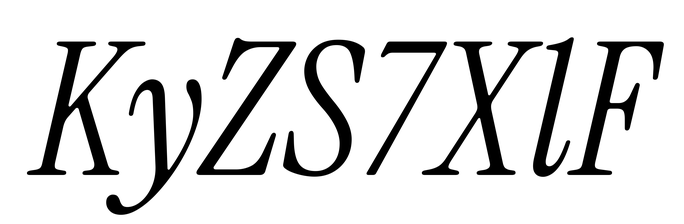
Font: InstrumentSerif-Italic